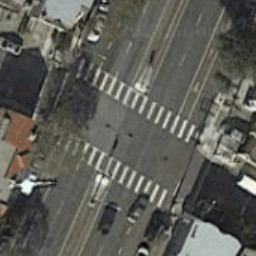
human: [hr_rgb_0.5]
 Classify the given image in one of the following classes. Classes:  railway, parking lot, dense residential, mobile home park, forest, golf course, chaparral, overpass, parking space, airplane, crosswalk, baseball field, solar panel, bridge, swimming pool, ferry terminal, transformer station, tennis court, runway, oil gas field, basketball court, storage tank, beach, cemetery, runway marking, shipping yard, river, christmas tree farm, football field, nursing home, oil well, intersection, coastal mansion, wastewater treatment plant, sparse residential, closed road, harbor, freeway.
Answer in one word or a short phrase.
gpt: crosswalk